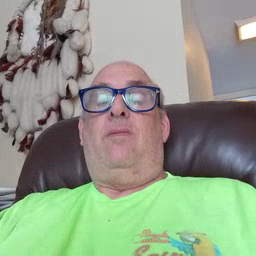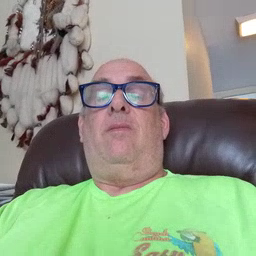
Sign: orange